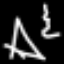
Label: The Eiffel Tower